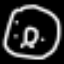
Label: donut